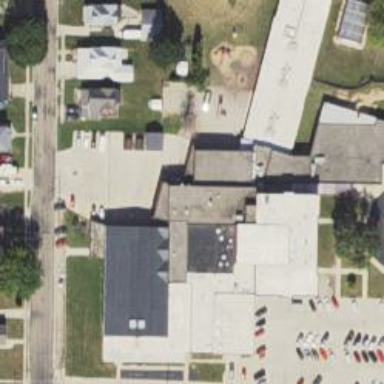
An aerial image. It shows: School building.